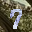
Label: 7